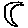
Label: moon